Question: I am using cute editor in my asp.net website. Problem is the toolbar has transparent background which makes it difficult to see the buttons clearly in Firefox.
And this problem is not with IE.
How do I fix this problem? 've tried BackColor tag of cutesoft, but transparency still stays.

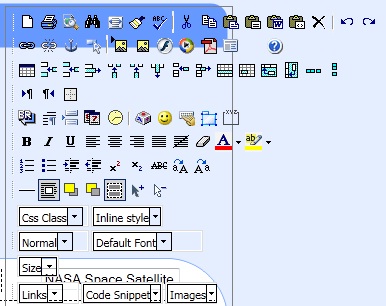
Answer: Problem was with . I removed it and the transparency issue has gone with it.